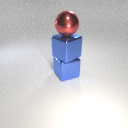
large blue metal cube above large blue metal cube